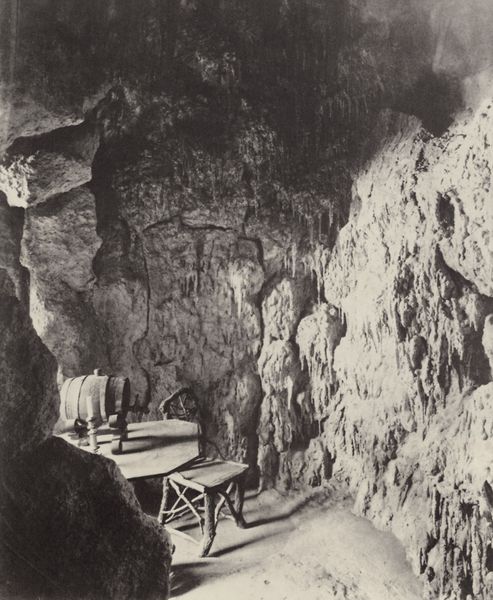
Titel: Bayerische Königsschlösser, Neuschwanstein - Tropfsteingrotte in der Wohnung des Königs
Künstler: Joseph Albert
Standort: München
Institution: Bayerische Staatsbibliothek
Schlagwörter: dunkel, felsen, gestein, schatten, weiß, äste, bar, grau, hell, holz, licht, raum, schwarz, stuhl, tisch, zeichnung, weg, hochformat, kneipe, stein, steine, bild, innenraum, möbel, kalt, natur, boden, interieur, decke, höhle, düster, lehne, fels, verlassen, spalten, beleuchtung, hocker, schemel, finster, kerze, hoch, aufsicht, foto, fotografie, photographie, holztisch, eng, keller, schwarz weiss, wagner, fass, photo, grotte, hahn, säufer, weinfass, zapfhahn, korbstuhl, einrichtung, fässchen, tropfen, fot, weinkeller, tief, schwaz, archäologie, eremit, einsiedler, felsgestein, win, grabung, eremitage, steinä, fas, bierkeller, felsenkeller, kellerei, kezenhalter, kletten, rückzugsort, tropfstein, tropfsteinhöhle, tröpfsteinhöle, schwarzweiß fotografie, schmuggler, stalagniten, stalaktiten, hähle, sw foto, feösen, fassbier